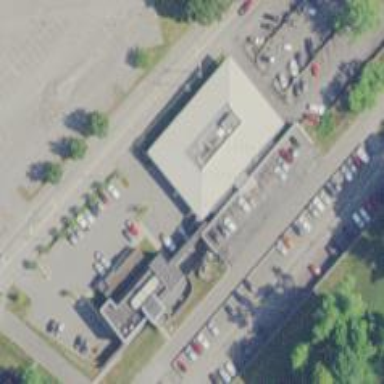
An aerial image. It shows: Clinic.